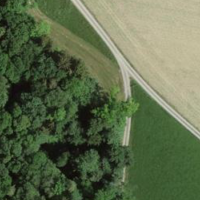
EUNIS habitat code: 52
Species observed at this site:
Brassica napus